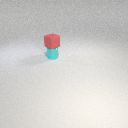
small red rubber cube above small cyan metal cylinder